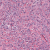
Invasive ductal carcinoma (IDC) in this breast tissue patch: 1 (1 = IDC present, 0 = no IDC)